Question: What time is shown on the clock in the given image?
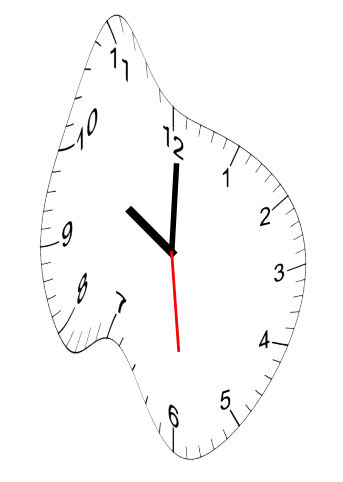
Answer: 10:00:29